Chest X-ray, AP view. Patient: 40 years old, sex M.
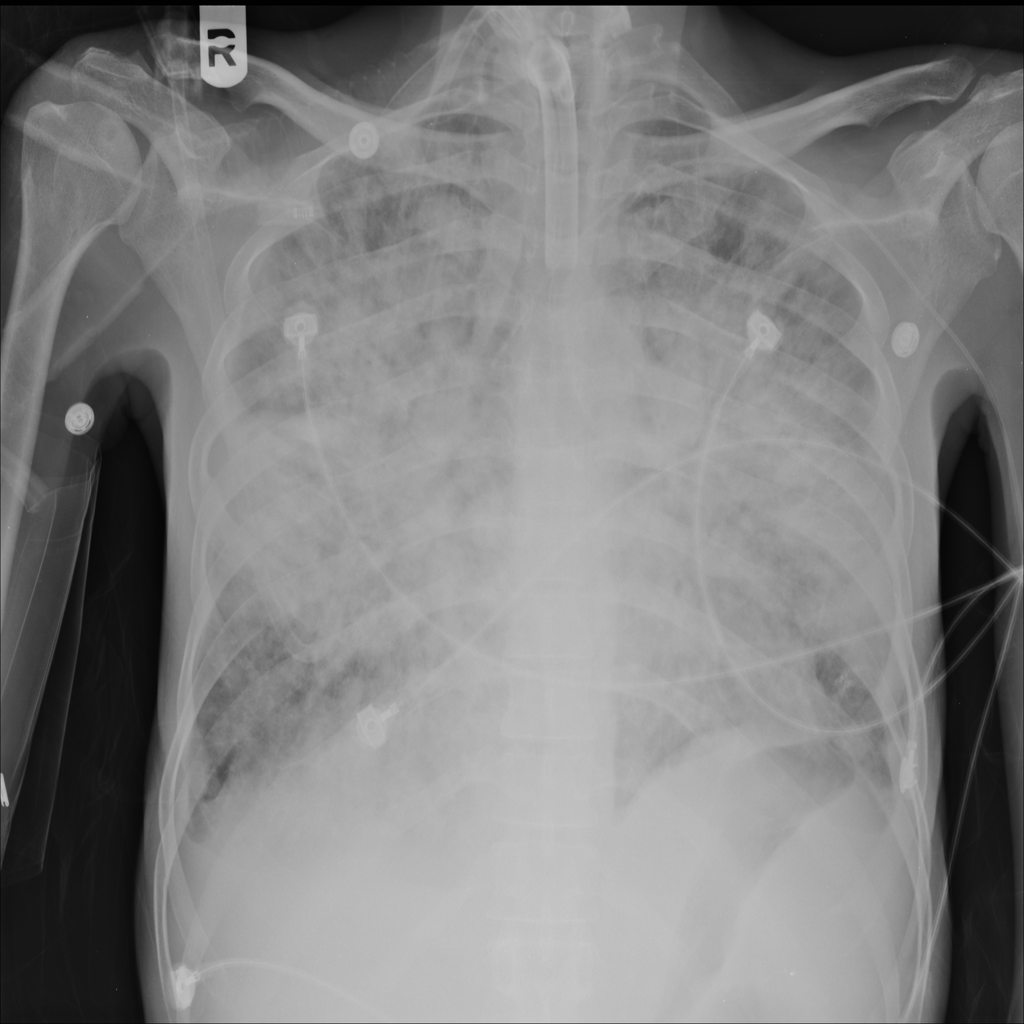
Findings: No Finding